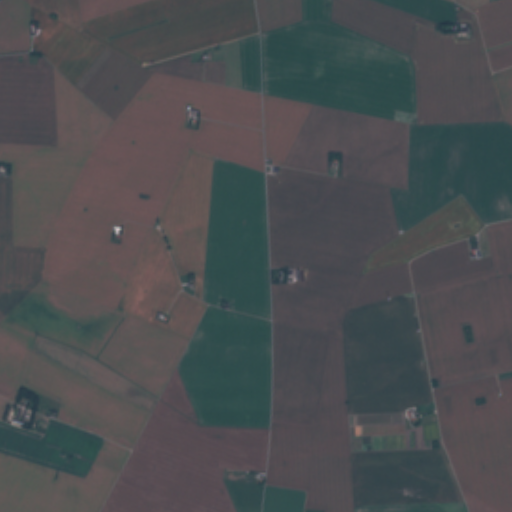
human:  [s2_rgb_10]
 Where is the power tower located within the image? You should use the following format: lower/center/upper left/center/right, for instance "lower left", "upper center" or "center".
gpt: The power tower is located in the lower of the image.
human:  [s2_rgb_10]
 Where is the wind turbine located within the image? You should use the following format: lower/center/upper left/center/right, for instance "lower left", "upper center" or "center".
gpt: The wind turbine is located in the lower right of the image.
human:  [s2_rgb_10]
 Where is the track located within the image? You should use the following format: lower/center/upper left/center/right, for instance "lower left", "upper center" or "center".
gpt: There is no track in the image.